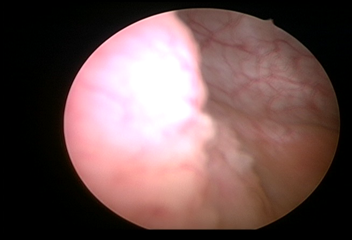
Modality: WLC
Class: Normal mucosa
Bladder cancer association: No